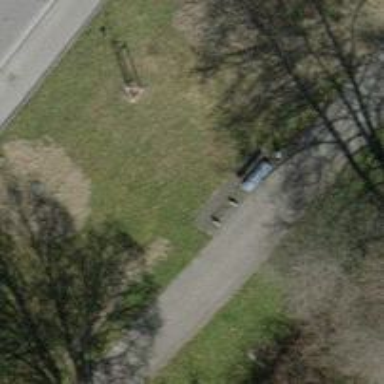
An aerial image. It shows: White bench.